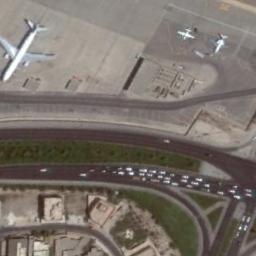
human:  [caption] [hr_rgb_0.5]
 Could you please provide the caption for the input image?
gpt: A big airplane and two small airplanes are parked in the open place by the grass .

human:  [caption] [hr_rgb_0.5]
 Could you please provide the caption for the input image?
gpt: Some planes parked on the open area while some freeway and the lawn in front of them .

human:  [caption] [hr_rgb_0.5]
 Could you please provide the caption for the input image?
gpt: An aircraft was parked on the ground .

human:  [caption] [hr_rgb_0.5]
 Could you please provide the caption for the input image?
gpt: Three airplanes of different sizes  were on the airport beside the road and many houses .

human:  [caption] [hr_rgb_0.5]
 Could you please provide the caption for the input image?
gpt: Three planes of different sizes are in the grass and the parking lot next to the road .